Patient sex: M
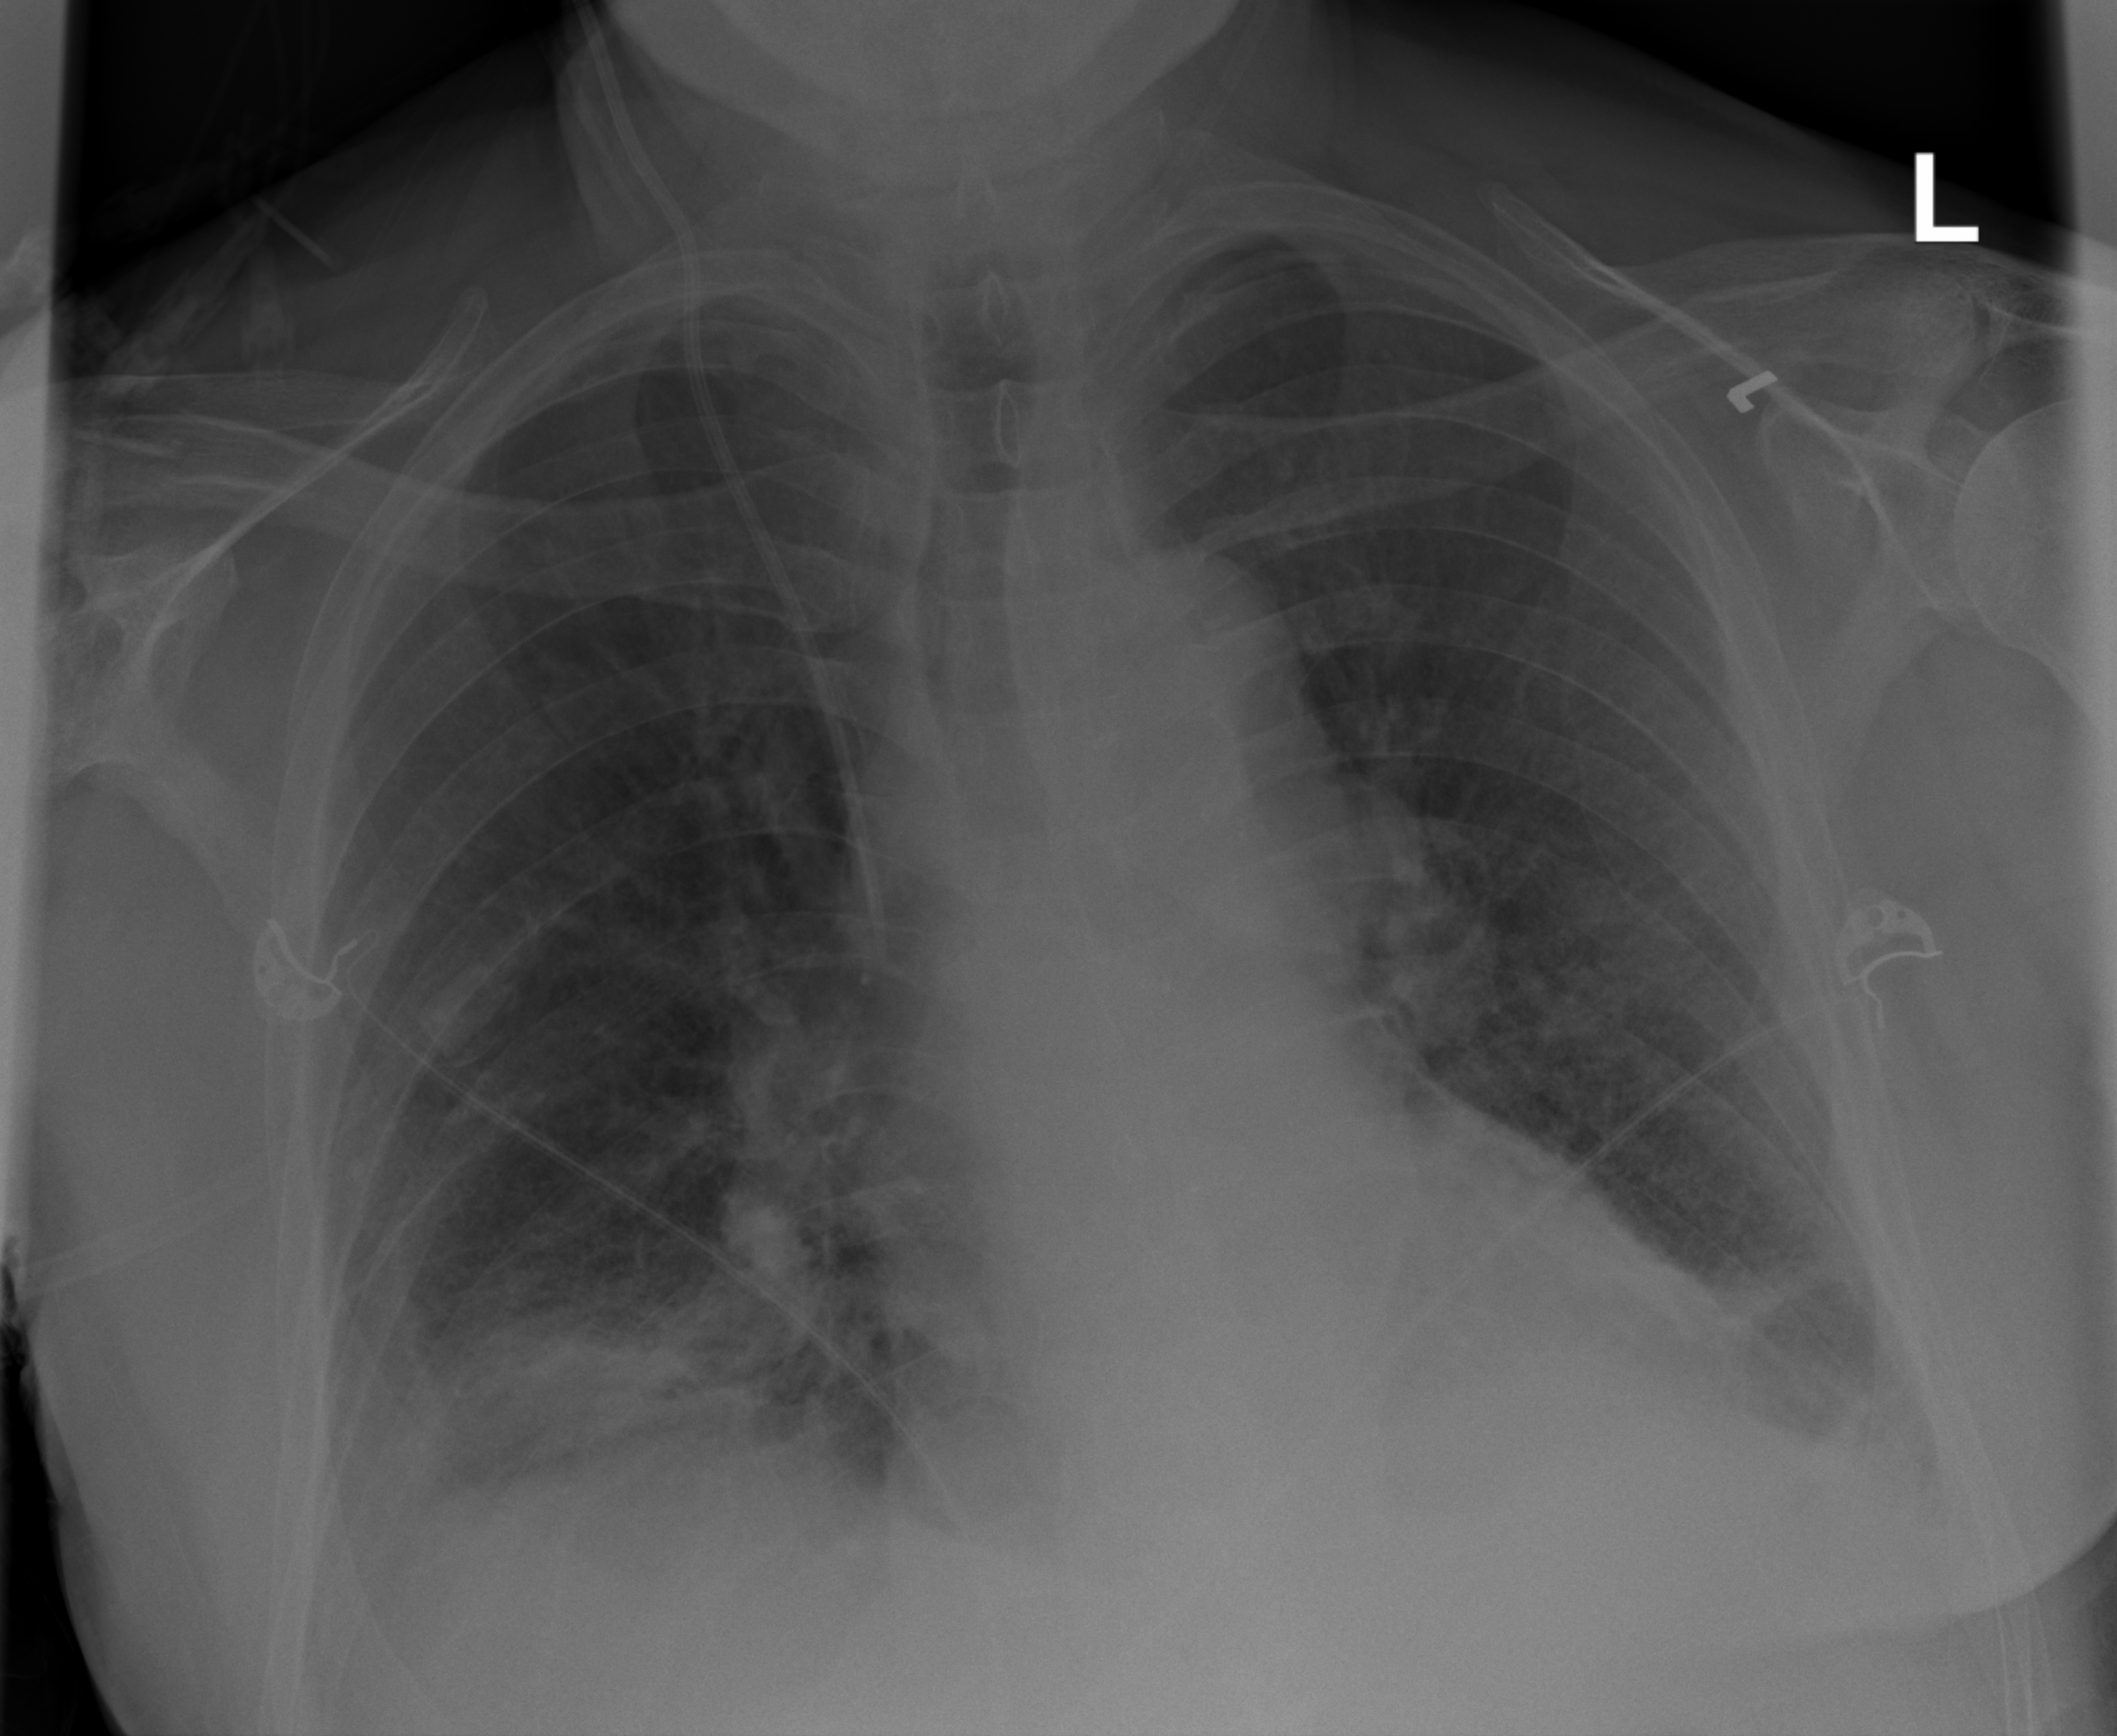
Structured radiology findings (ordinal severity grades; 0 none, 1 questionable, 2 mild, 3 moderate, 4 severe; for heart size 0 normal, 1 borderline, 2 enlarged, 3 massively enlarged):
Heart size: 1
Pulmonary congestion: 0
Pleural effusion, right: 2
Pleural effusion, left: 2
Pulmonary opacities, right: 2
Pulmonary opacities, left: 0
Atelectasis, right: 2
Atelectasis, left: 2